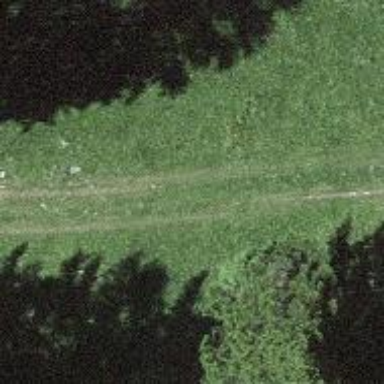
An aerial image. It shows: Track with very rough surface.